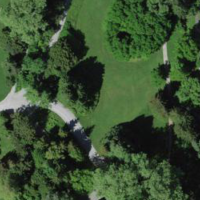
EUNIS habitat code: 53
Species observed at this site:
Certhia brachydactyla
Corvus corone
Pterocarya fraxinifolia
Turdus philomelos
Fulica atra
Dendrocopos major
Aegithalos caudatus
Buteo buteo
Sylvia atricapilla
Spinus spinus
Muscicapa striata
Phylloscopus collybita
Larus michahellis
Cygnus olor
Asplenium scolopendrium
Erithacus rubecula
Geranium nodosum
Pica pica
Sitta europaea
Garrulus glandarius
Columba livia
Ficedula hypoleuca
Cyanistes caeruleus
Anas platyrhynchos
Chloris chloris
Troglodytes troglodytes
Fringilla coelebs
Regulus ignicapilla
Aruncus dioicus
Lamium galeobdolon
Carduelis carduelis
Turdus merula
Columba palumbus
Phalacrocorax carbo
Tachymarptis melba
Parus major
Hirundo rustica
Milvus milvus
Regulus regulus
Coccothraustes coccothraustes